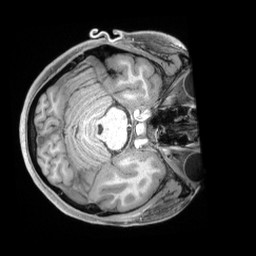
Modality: T1w
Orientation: axial
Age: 20
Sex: female
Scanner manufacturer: siemens
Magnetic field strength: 3 T
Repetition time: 2.4 s
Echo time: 0.00226 s